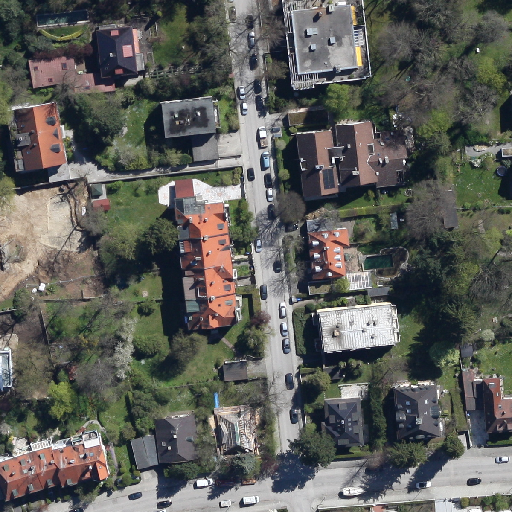
Referring expression: vehicle in the parking area